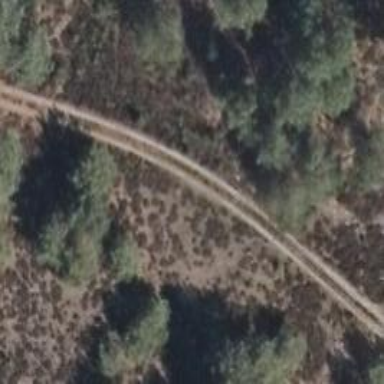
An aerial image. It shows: Dirt track with grade 4 tracktype.